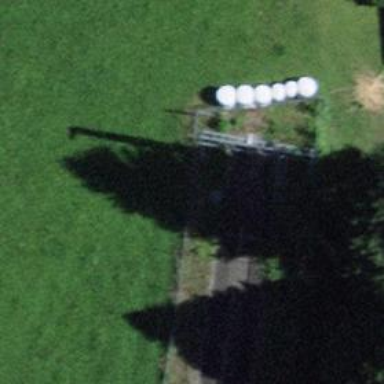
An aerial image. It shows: Railway buffer stop.